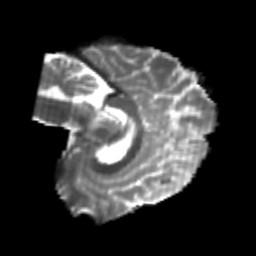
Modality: T2w
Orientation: sagittal
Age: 21
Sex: male
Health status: healthy
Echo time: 0.074 s